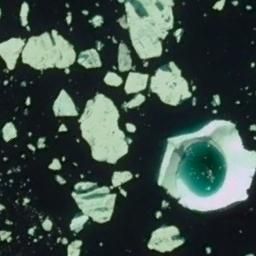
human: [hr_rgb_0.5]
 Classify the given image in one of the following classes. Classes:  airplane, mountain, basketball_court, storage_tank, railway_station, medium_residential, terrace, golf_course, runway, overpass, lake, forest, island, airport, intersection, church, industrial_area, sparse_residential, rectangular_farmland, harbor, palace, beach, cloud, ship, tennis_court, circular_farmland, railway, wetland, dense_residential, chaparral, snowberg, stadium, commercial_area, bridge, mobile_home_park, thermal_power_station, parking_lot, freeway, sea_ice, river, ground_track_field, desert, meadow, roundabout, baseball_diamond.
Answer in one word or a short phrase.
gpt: sea_ice